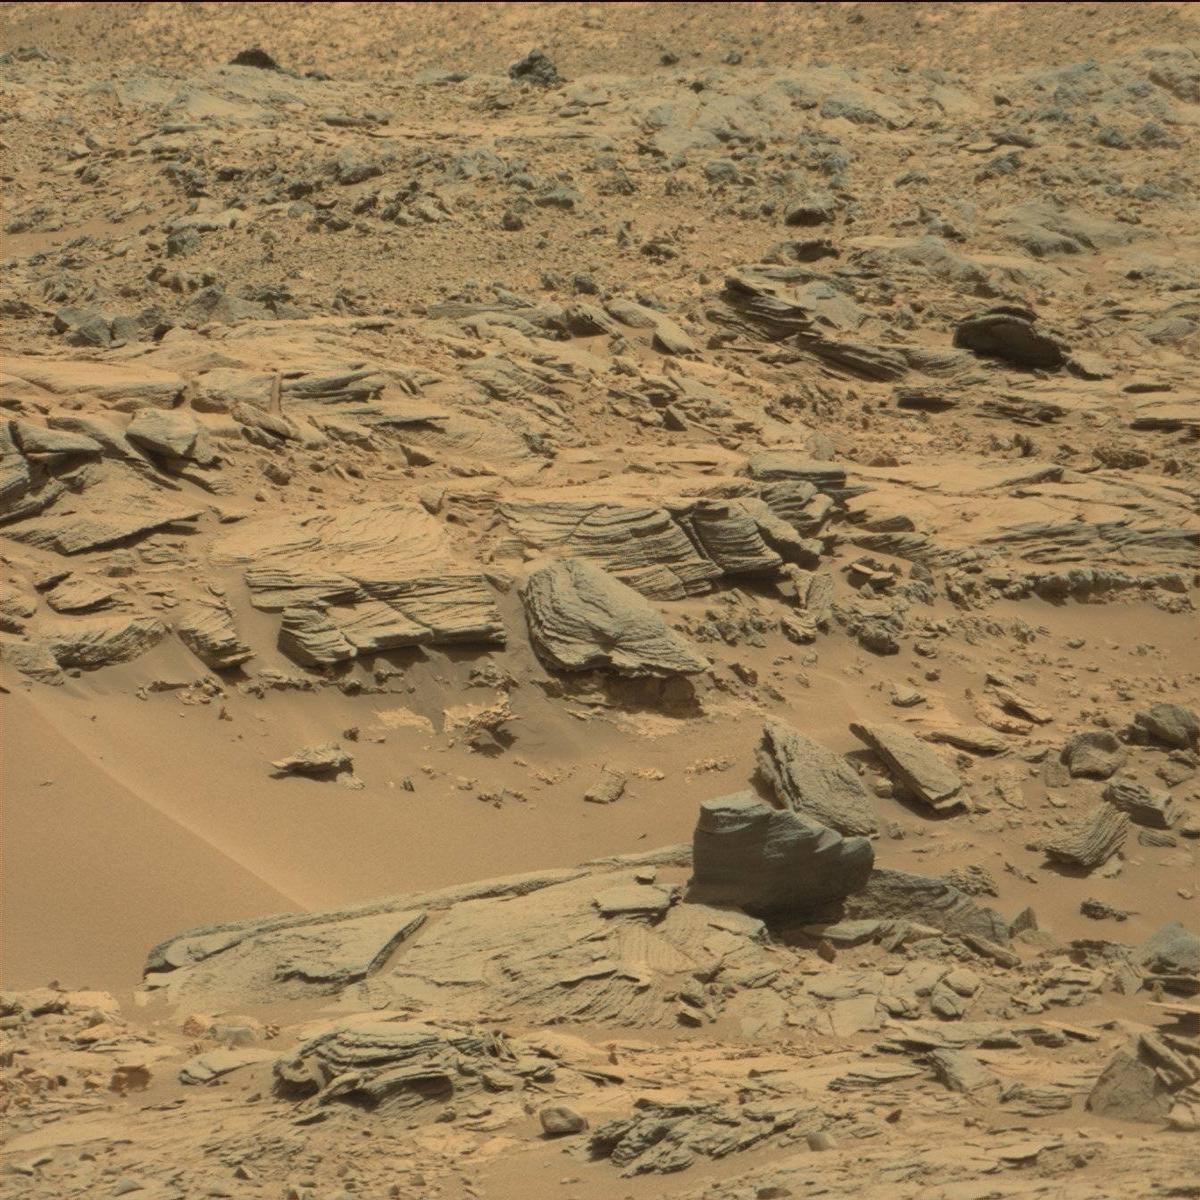
Terrain classes present: Bedrock, Rock, Sand / Soil